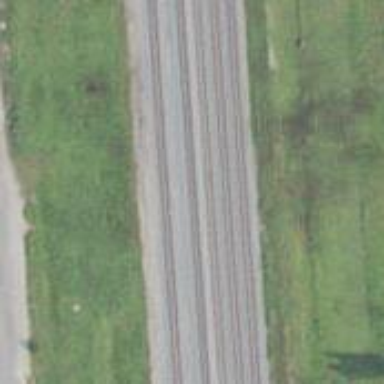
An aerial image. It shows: View of railway yard.